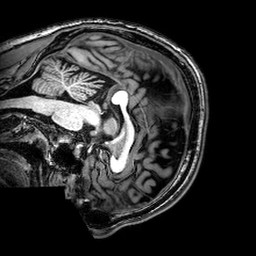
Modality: T1w
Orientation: sagittal
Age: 20
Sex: male
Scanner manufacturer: philips
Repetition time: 0.008159 s
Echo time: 0.00374 s